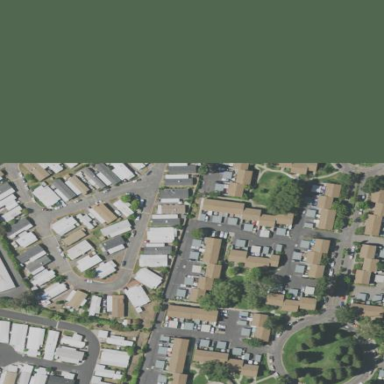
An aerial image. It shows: Residential area known as trailer park.